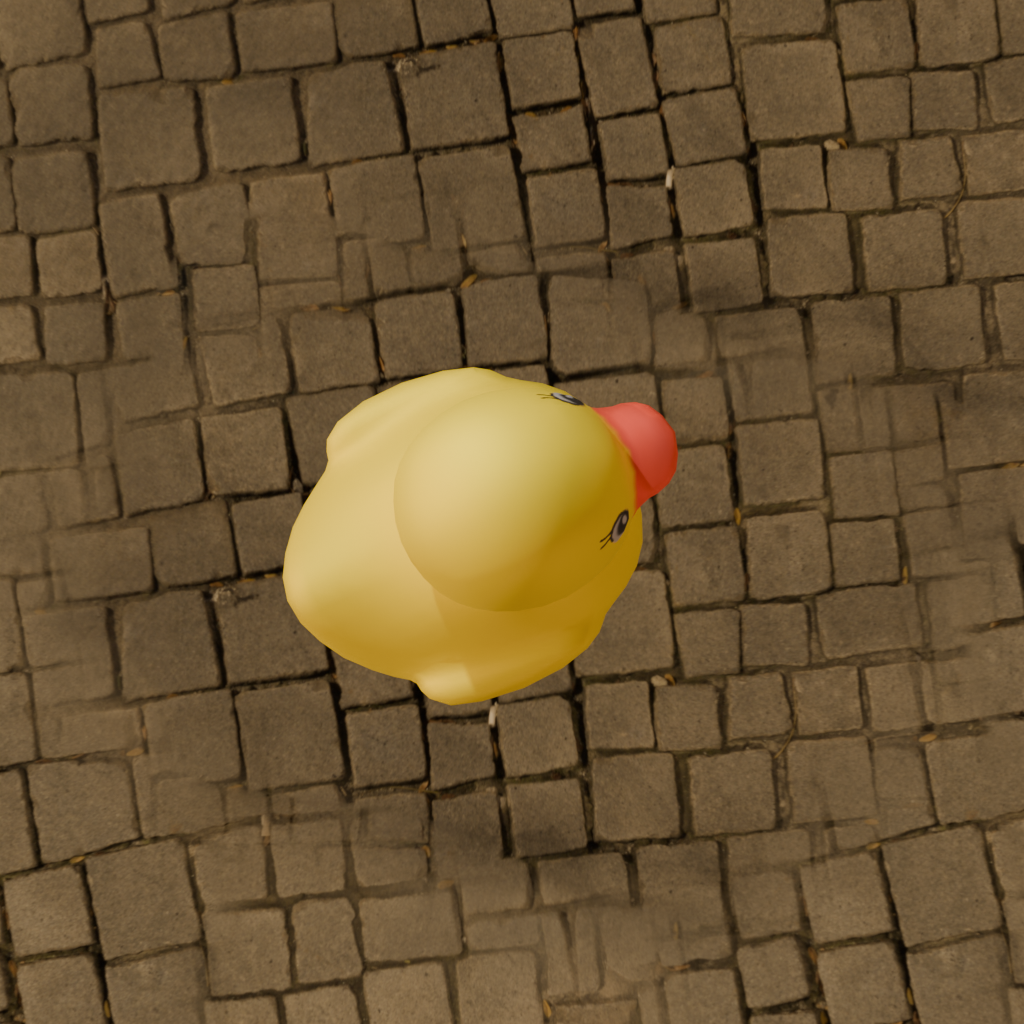
an image of a yellow rubber duck seen from <top> in a city square with illuminated trees at night.